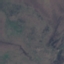
Land use / land cover: HerbaceousVegetation